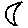
Label: moon